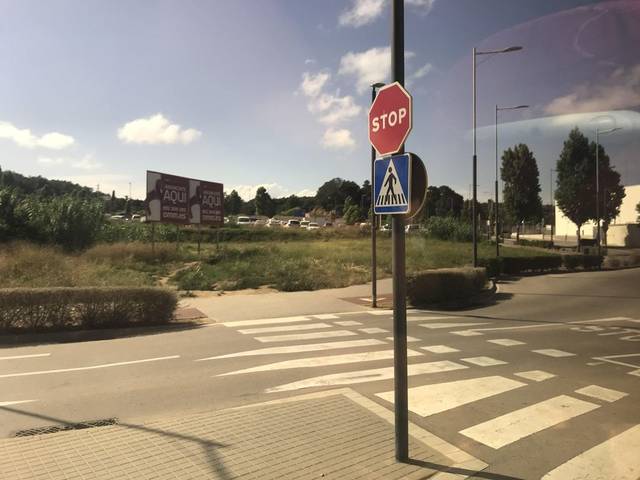
Region: Spain
Coordinates: 41.682, 2.792